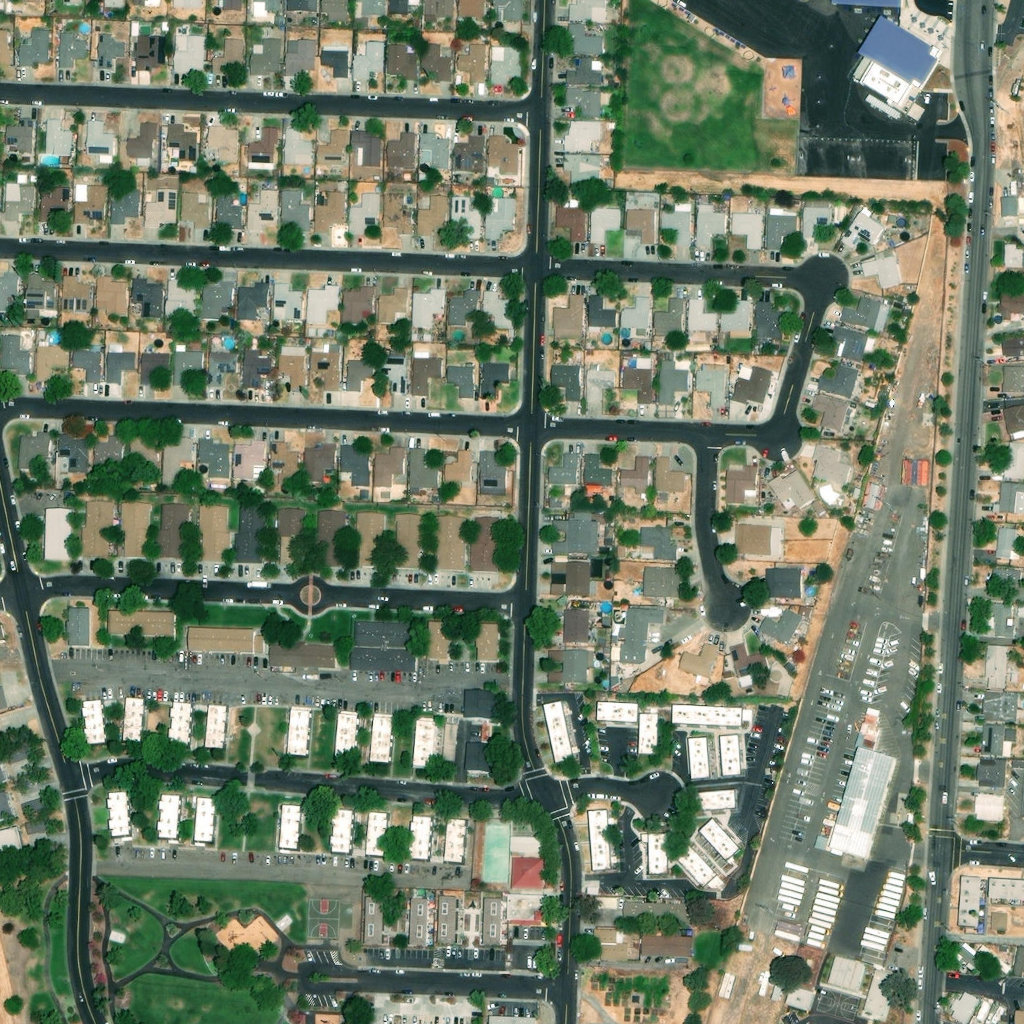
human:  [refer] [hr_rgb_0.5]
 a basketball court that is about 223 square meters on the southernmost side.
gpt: <box>[[30, 87, 32, 91, 0]]</box>